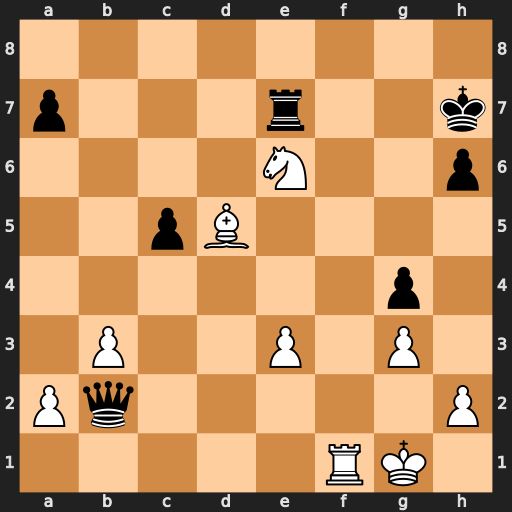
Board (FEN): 8/p3r2k/4N2p/2pB4/6p1/1P2P1P1/Pq5P/5RK1
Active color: w
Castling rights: -
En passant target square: -
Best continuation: Be4+ Kh8 Rf8#